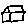
Label: house